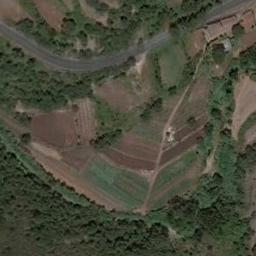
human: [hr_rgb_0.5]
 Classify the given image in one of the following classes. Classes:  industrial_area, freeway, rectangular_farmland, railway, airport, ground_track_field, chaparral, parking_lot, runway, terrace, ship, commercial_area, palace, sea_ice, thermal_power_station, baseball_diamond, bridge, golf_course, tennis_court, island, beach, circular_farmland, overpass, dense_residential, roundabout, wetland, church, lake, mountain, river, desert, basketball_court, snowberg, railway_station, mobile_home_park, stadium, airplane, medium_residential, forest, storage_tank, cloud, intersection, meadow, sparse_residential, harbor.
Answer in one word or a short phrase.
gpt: terrace